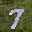
Label: 7